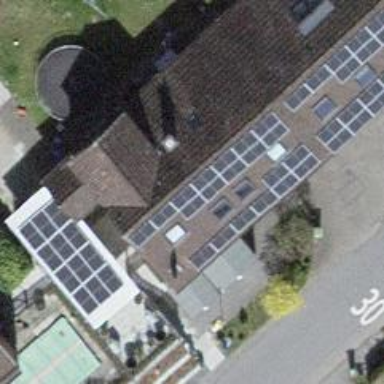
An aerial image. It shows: Solar photovoltaic panel generator.